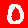
Digit: 0